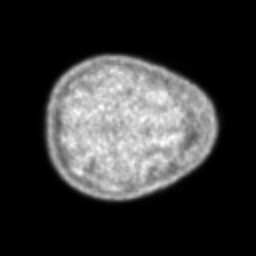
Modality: PET
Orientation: axial
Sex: female
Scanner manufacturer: ge